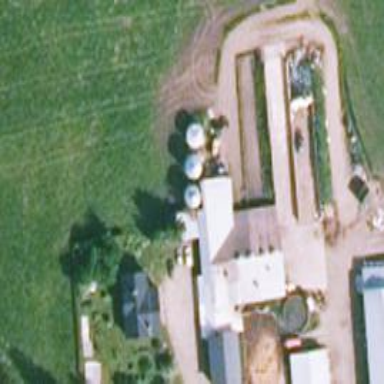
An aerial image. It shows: Silo.